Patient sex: M
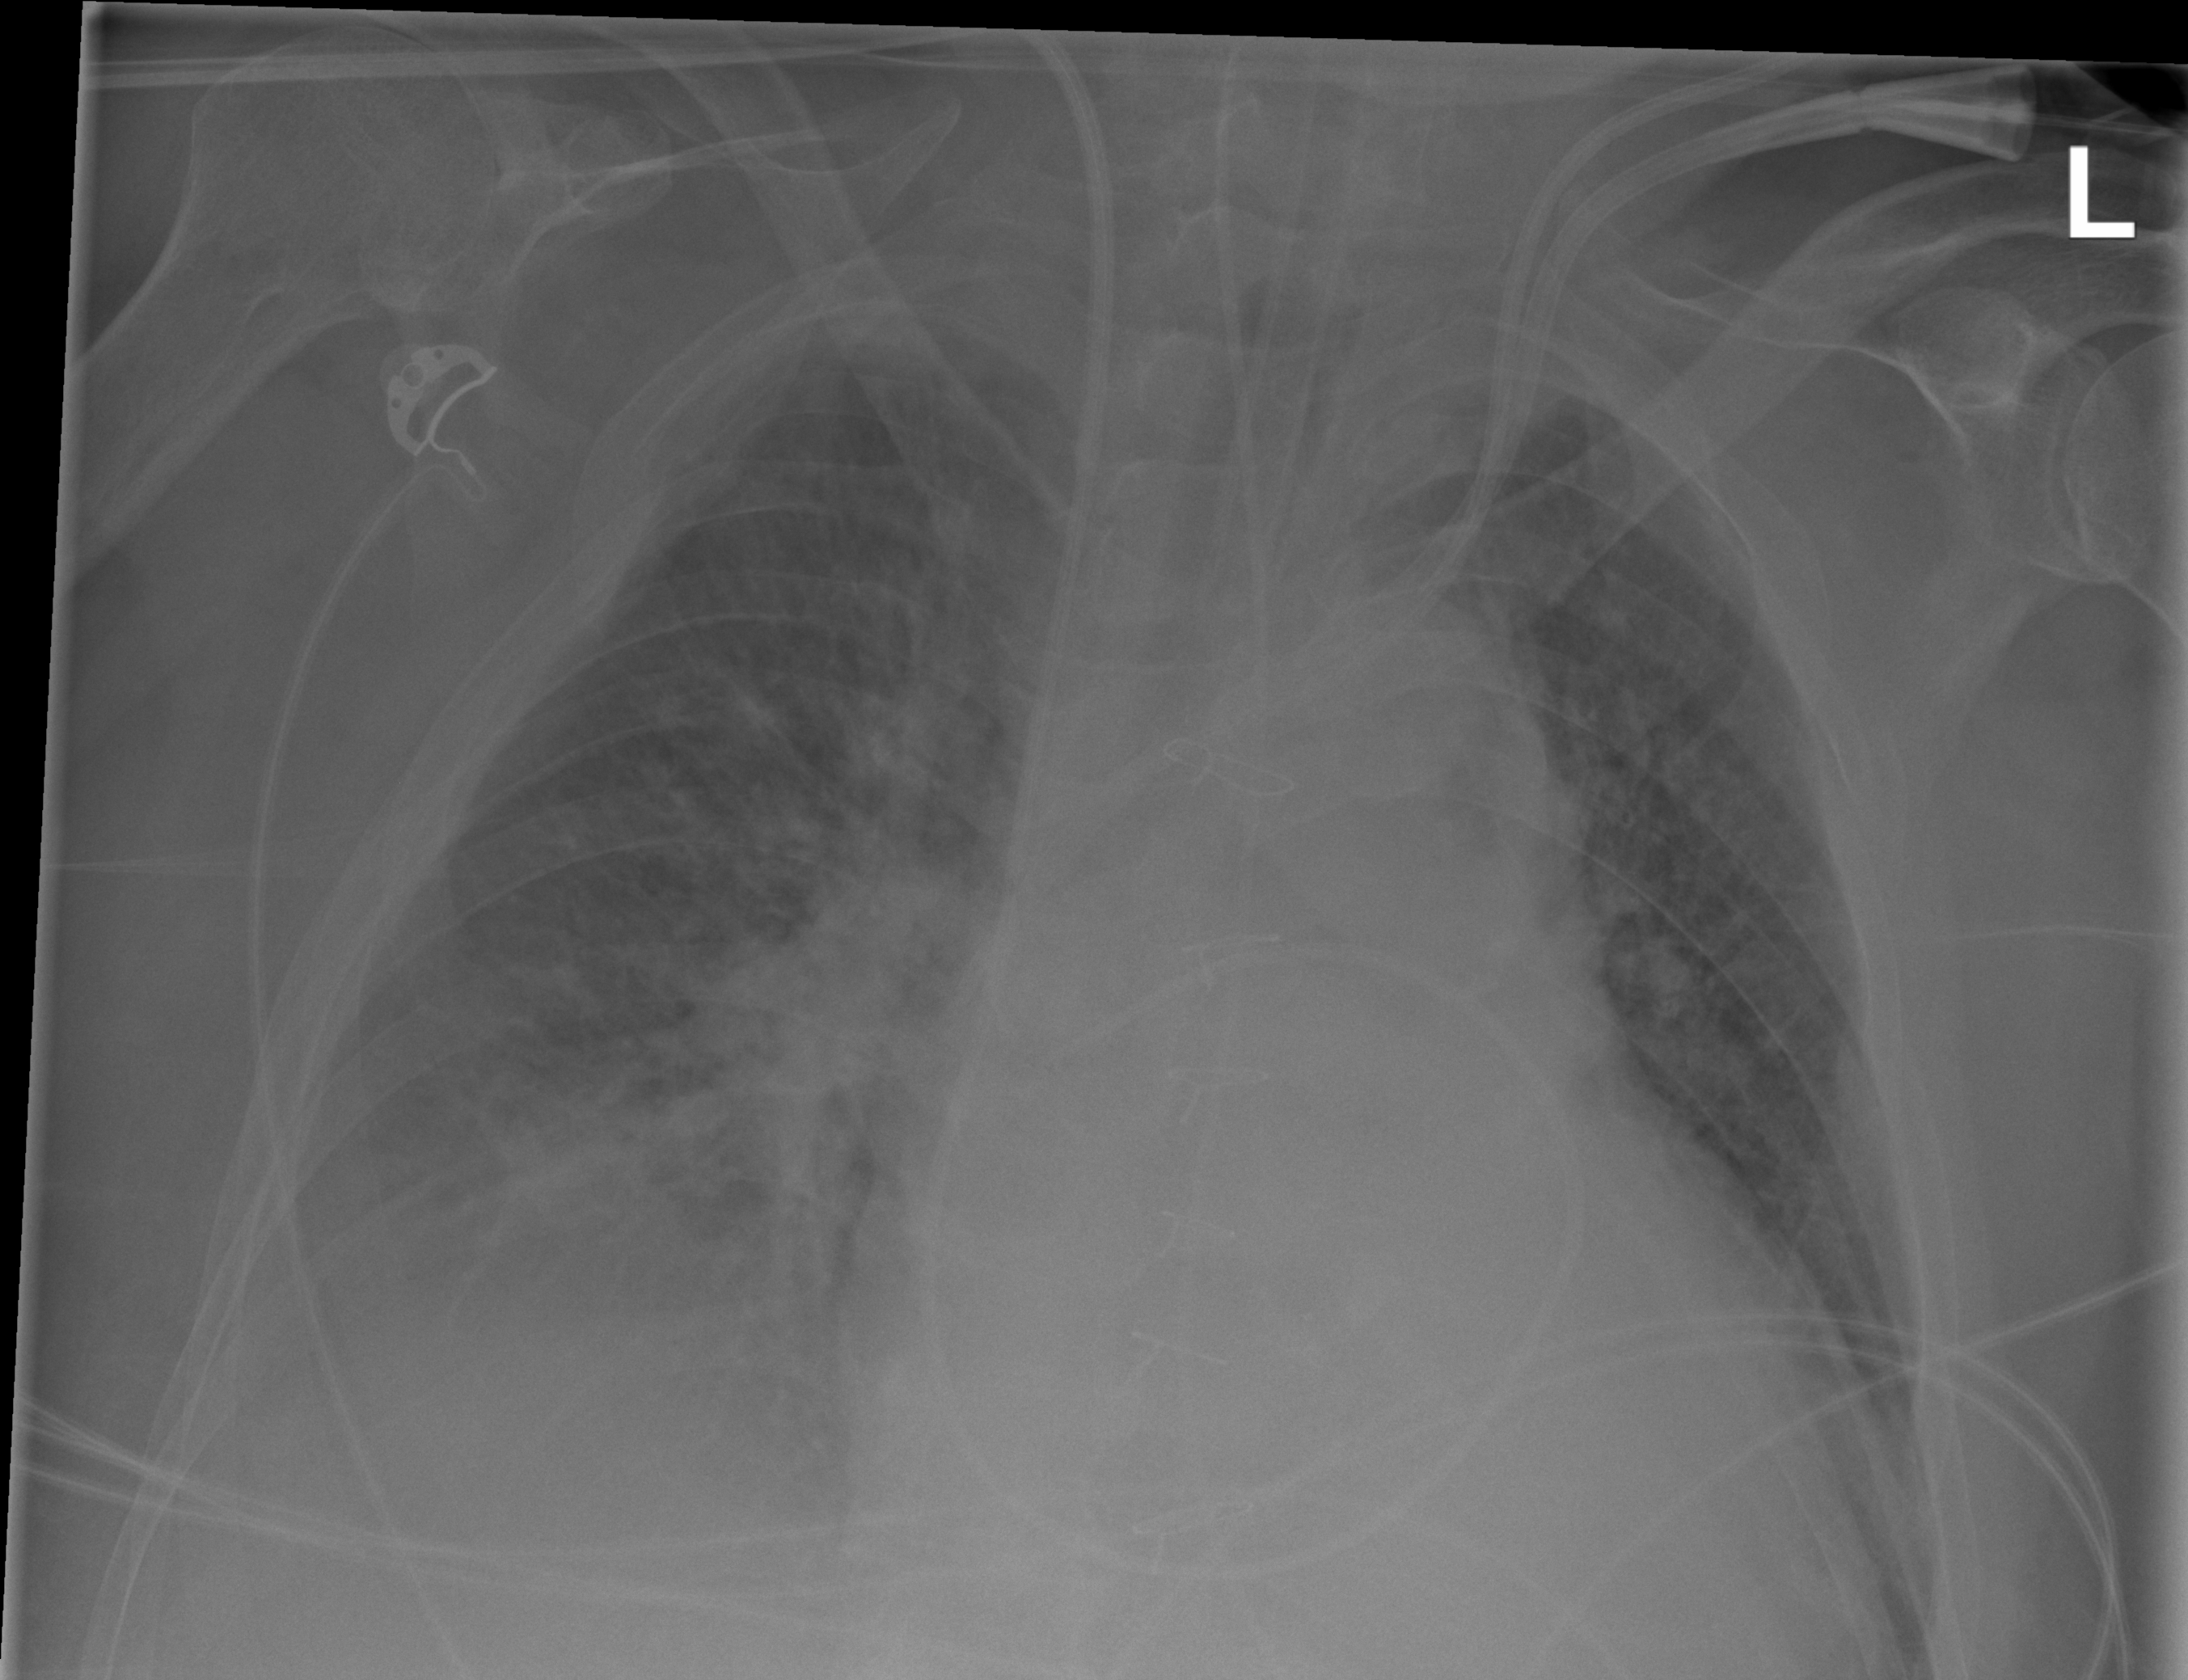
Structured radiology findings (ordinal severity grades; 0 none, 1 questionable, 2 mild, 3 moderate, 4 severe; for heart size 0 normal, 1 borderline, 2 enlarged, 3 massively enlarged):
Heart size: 2
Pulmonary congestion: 3
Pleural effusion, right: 2
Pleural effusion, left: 2
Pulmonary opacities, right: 3
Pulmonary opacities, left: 3
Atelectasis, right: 2
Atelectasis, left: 2